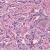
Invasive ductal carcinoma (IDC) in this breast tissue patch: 1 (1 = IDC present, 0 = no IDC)